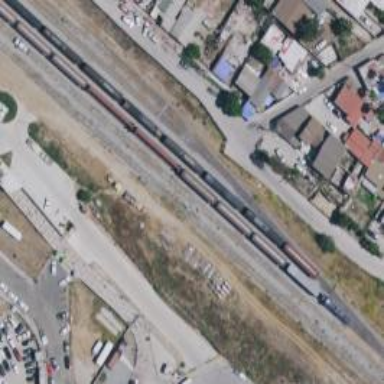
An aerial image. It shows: Railway yard used for manifest purposes.